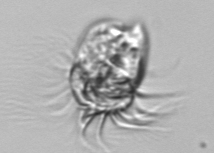
Label: Leegaardiella_ovalis